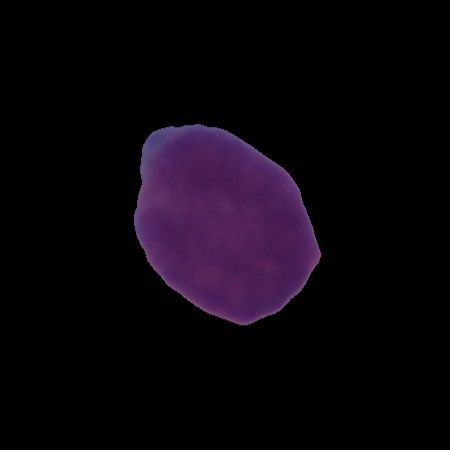
Label: healthy